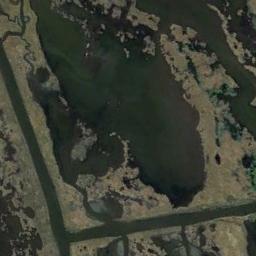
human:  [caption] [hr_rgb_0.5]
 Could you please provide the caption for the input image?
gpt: There are patches of brown bare land in a lake in a wetland .

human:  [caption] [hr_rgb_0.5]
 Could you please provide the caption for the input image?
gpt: Half of this wetland is bare rock and the other half is covered by vegetation .

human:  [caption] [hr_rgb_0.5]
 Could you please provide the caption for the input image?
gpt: The wetland consists of bare land and water .

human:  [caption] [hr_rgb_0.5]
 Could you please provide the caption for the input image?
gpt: There are many different shapes and sizes of water around the wetlands .

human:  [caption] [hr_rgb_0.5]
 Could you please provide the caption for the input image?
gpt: There are some water areas and bare land on the wetland .